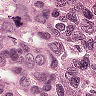
Metastatic tissue present: yes